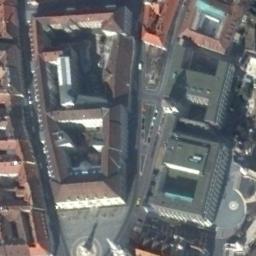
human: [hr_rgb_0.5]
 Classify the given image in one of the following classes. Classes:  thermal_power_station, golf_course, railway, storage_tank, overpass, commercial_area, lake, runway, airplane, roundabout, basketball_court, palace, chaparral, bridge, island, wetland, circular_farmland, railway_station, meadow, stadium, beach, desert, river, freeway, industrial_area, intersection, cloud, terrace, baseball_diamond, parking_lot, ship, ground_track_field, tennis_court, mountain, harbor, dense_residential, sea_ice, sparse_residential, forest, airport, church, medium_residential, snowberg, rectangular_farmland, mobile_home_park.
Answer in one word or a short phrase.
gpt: palace